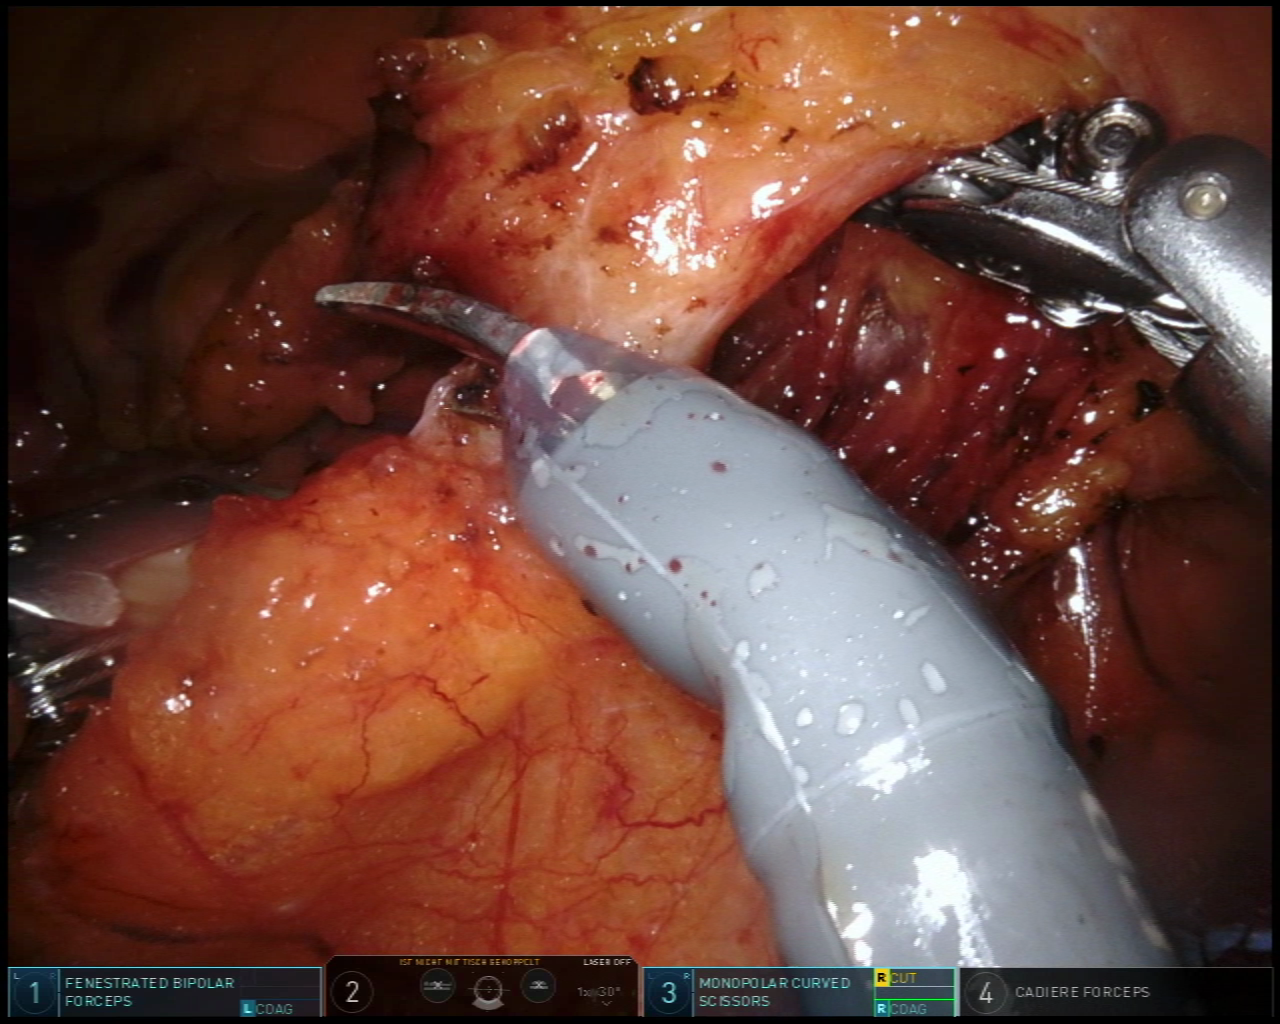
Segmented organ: inferior_mesenteric_artery
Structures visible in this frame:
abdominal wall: no
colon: no
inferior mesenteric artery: yes
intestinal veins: no
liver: no
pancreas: no
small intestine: no
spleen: no
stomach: no
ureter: no
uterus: no
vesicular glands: no